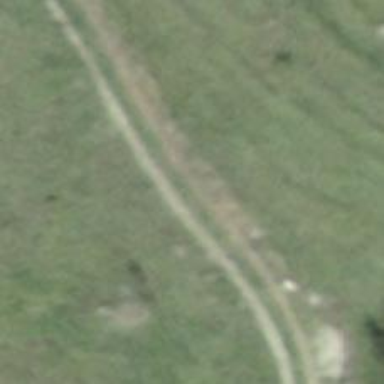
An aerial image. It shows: Track with grade 3 tracktype.